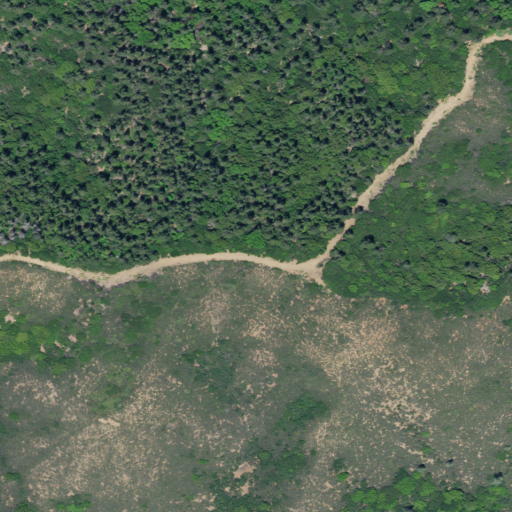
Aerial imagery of mountain in California named Monument Peak containing evergreen forest, shrub, and mixed forest